Interaction volume radius: 5 \u00c5
Interaction volume height: 20 \u00c5
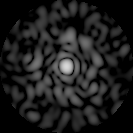
Disorder parameter: 0.9004